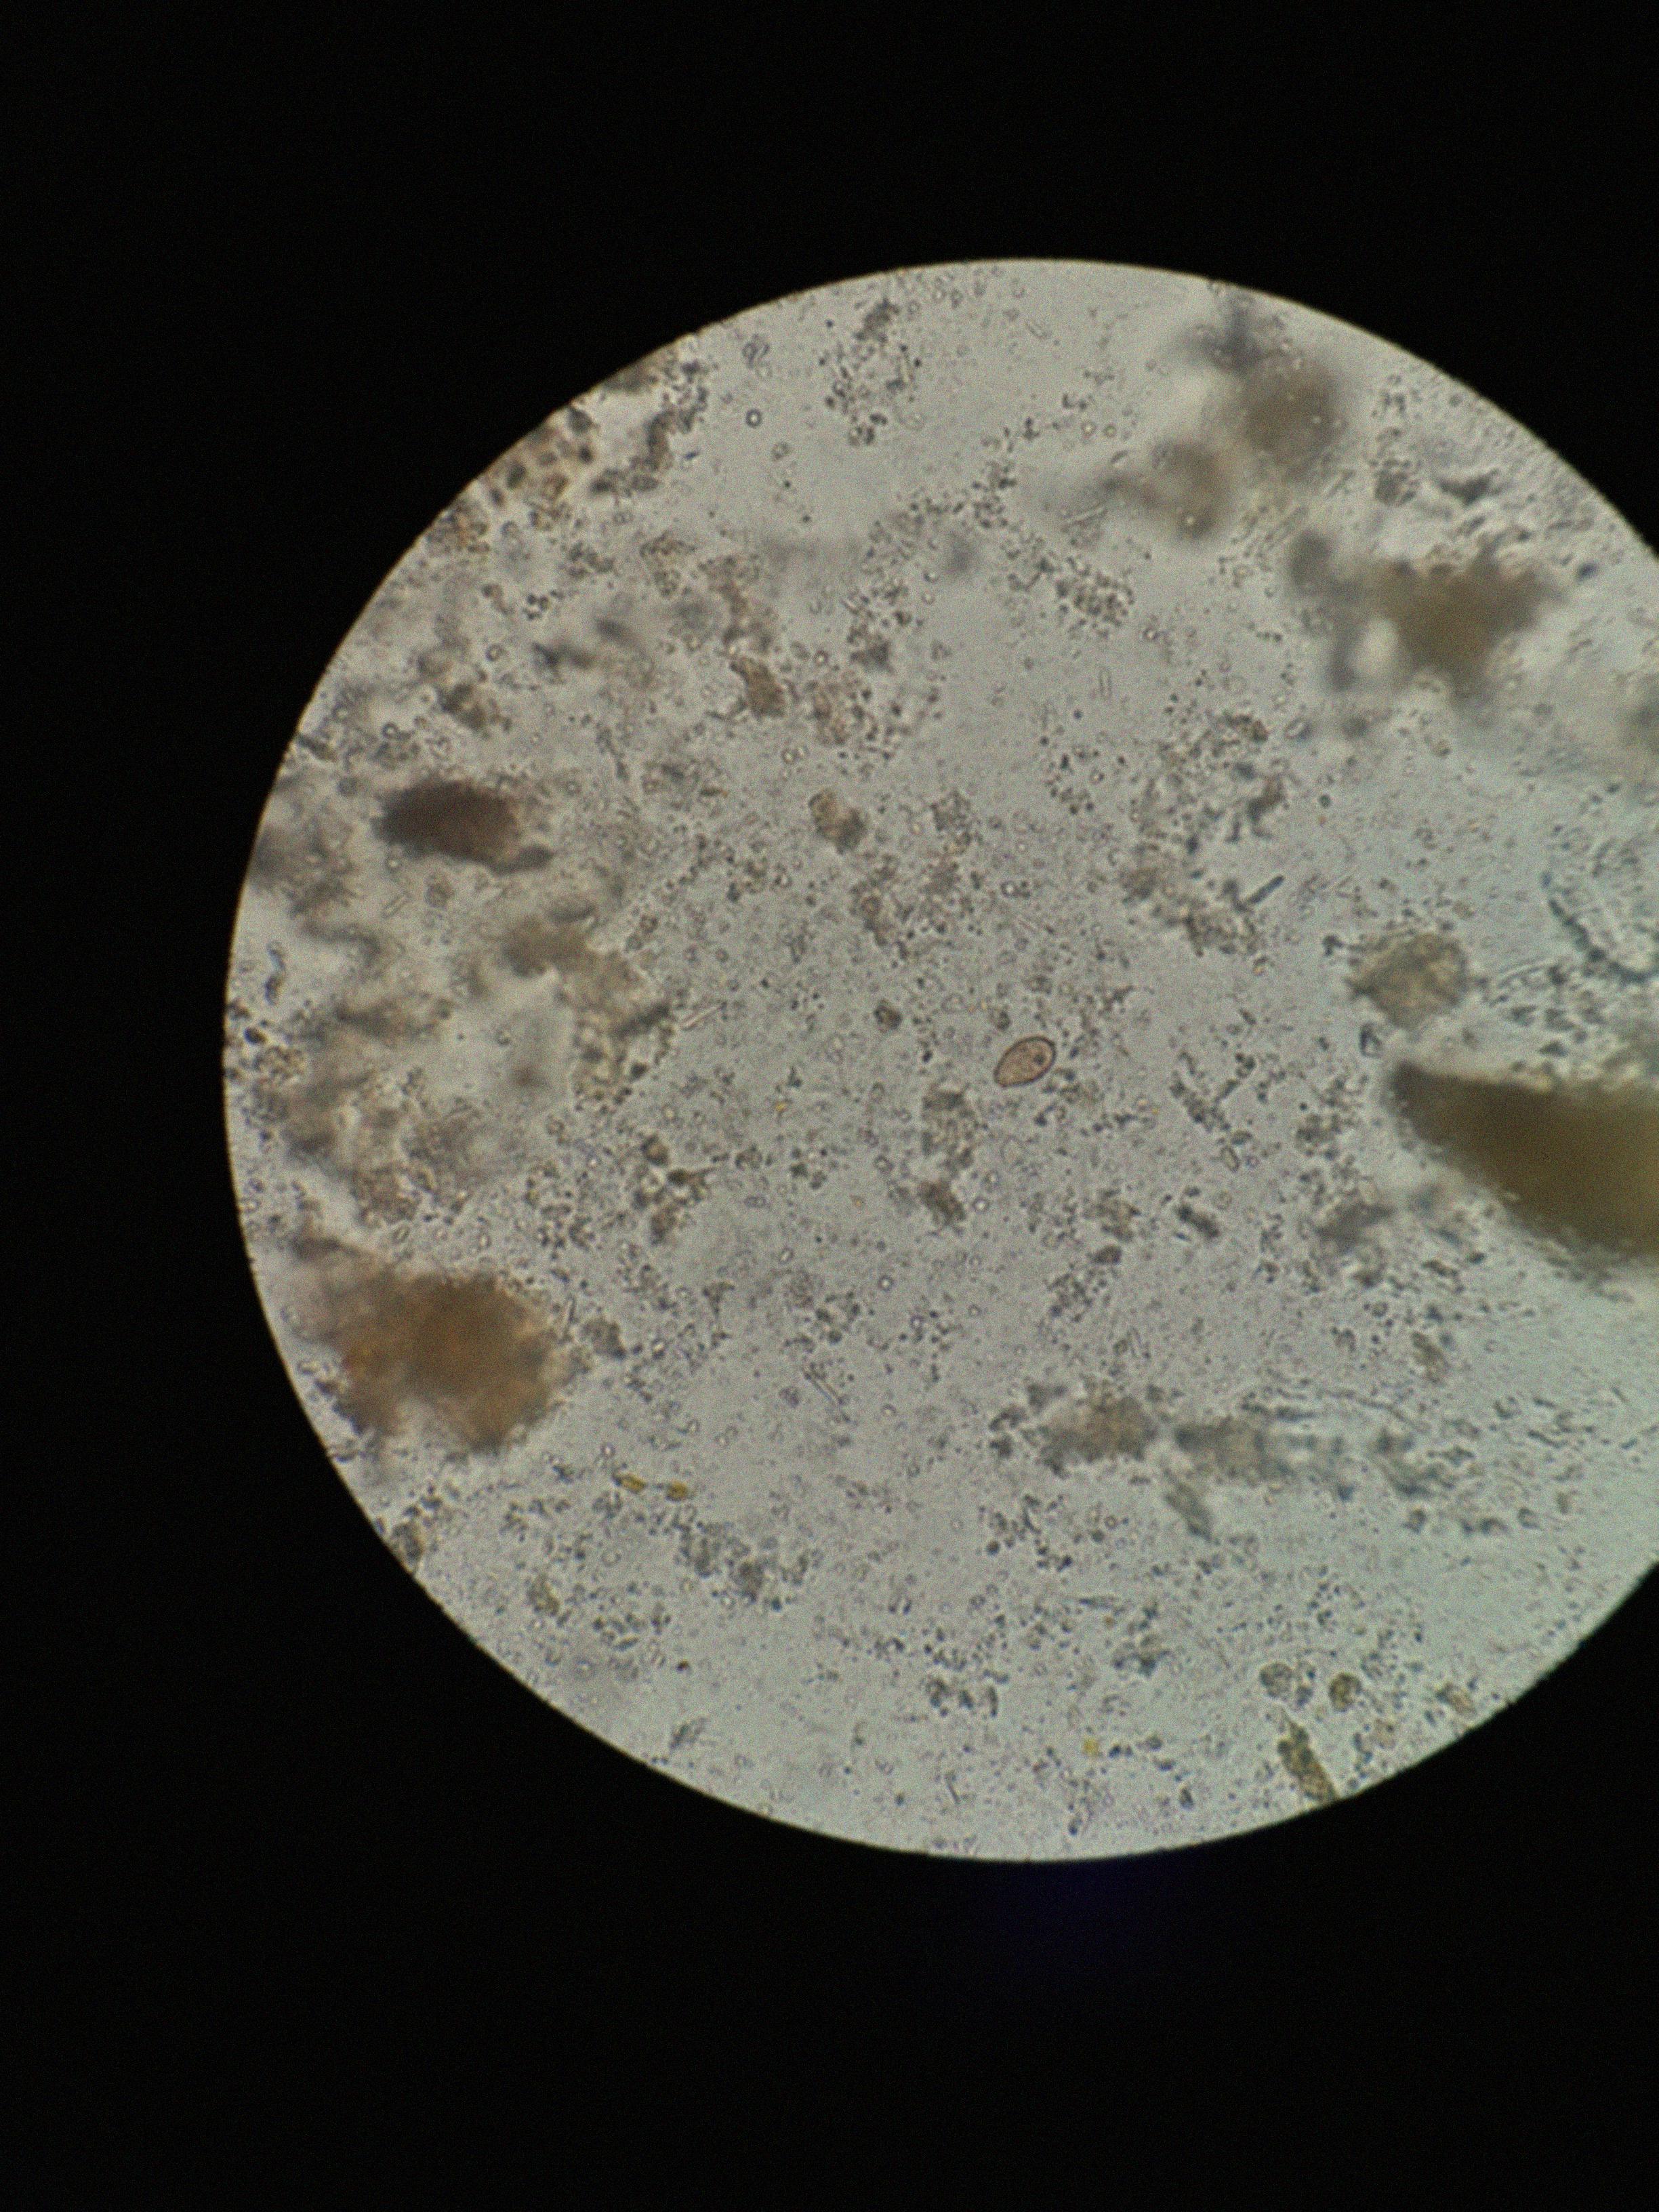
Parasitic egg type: Opisthorchis viverrine